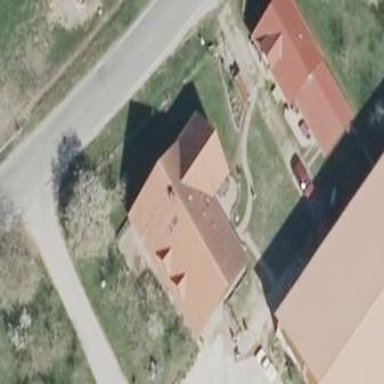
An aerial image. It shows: Simple and straightforward house.